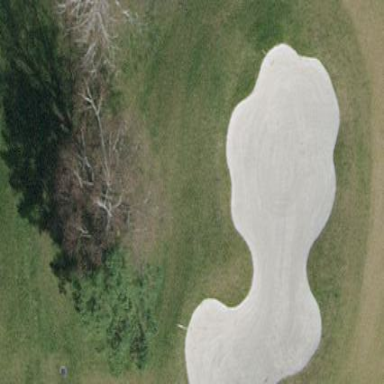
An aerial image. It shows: Golf bunker filled with natural sand.